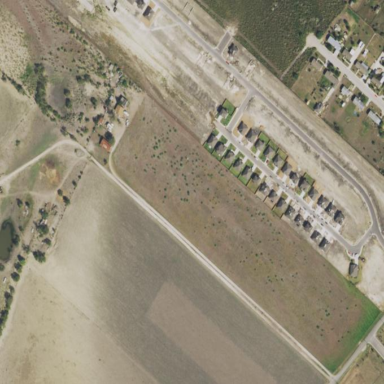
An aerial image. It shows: Residential area within subdivision.